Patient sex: M
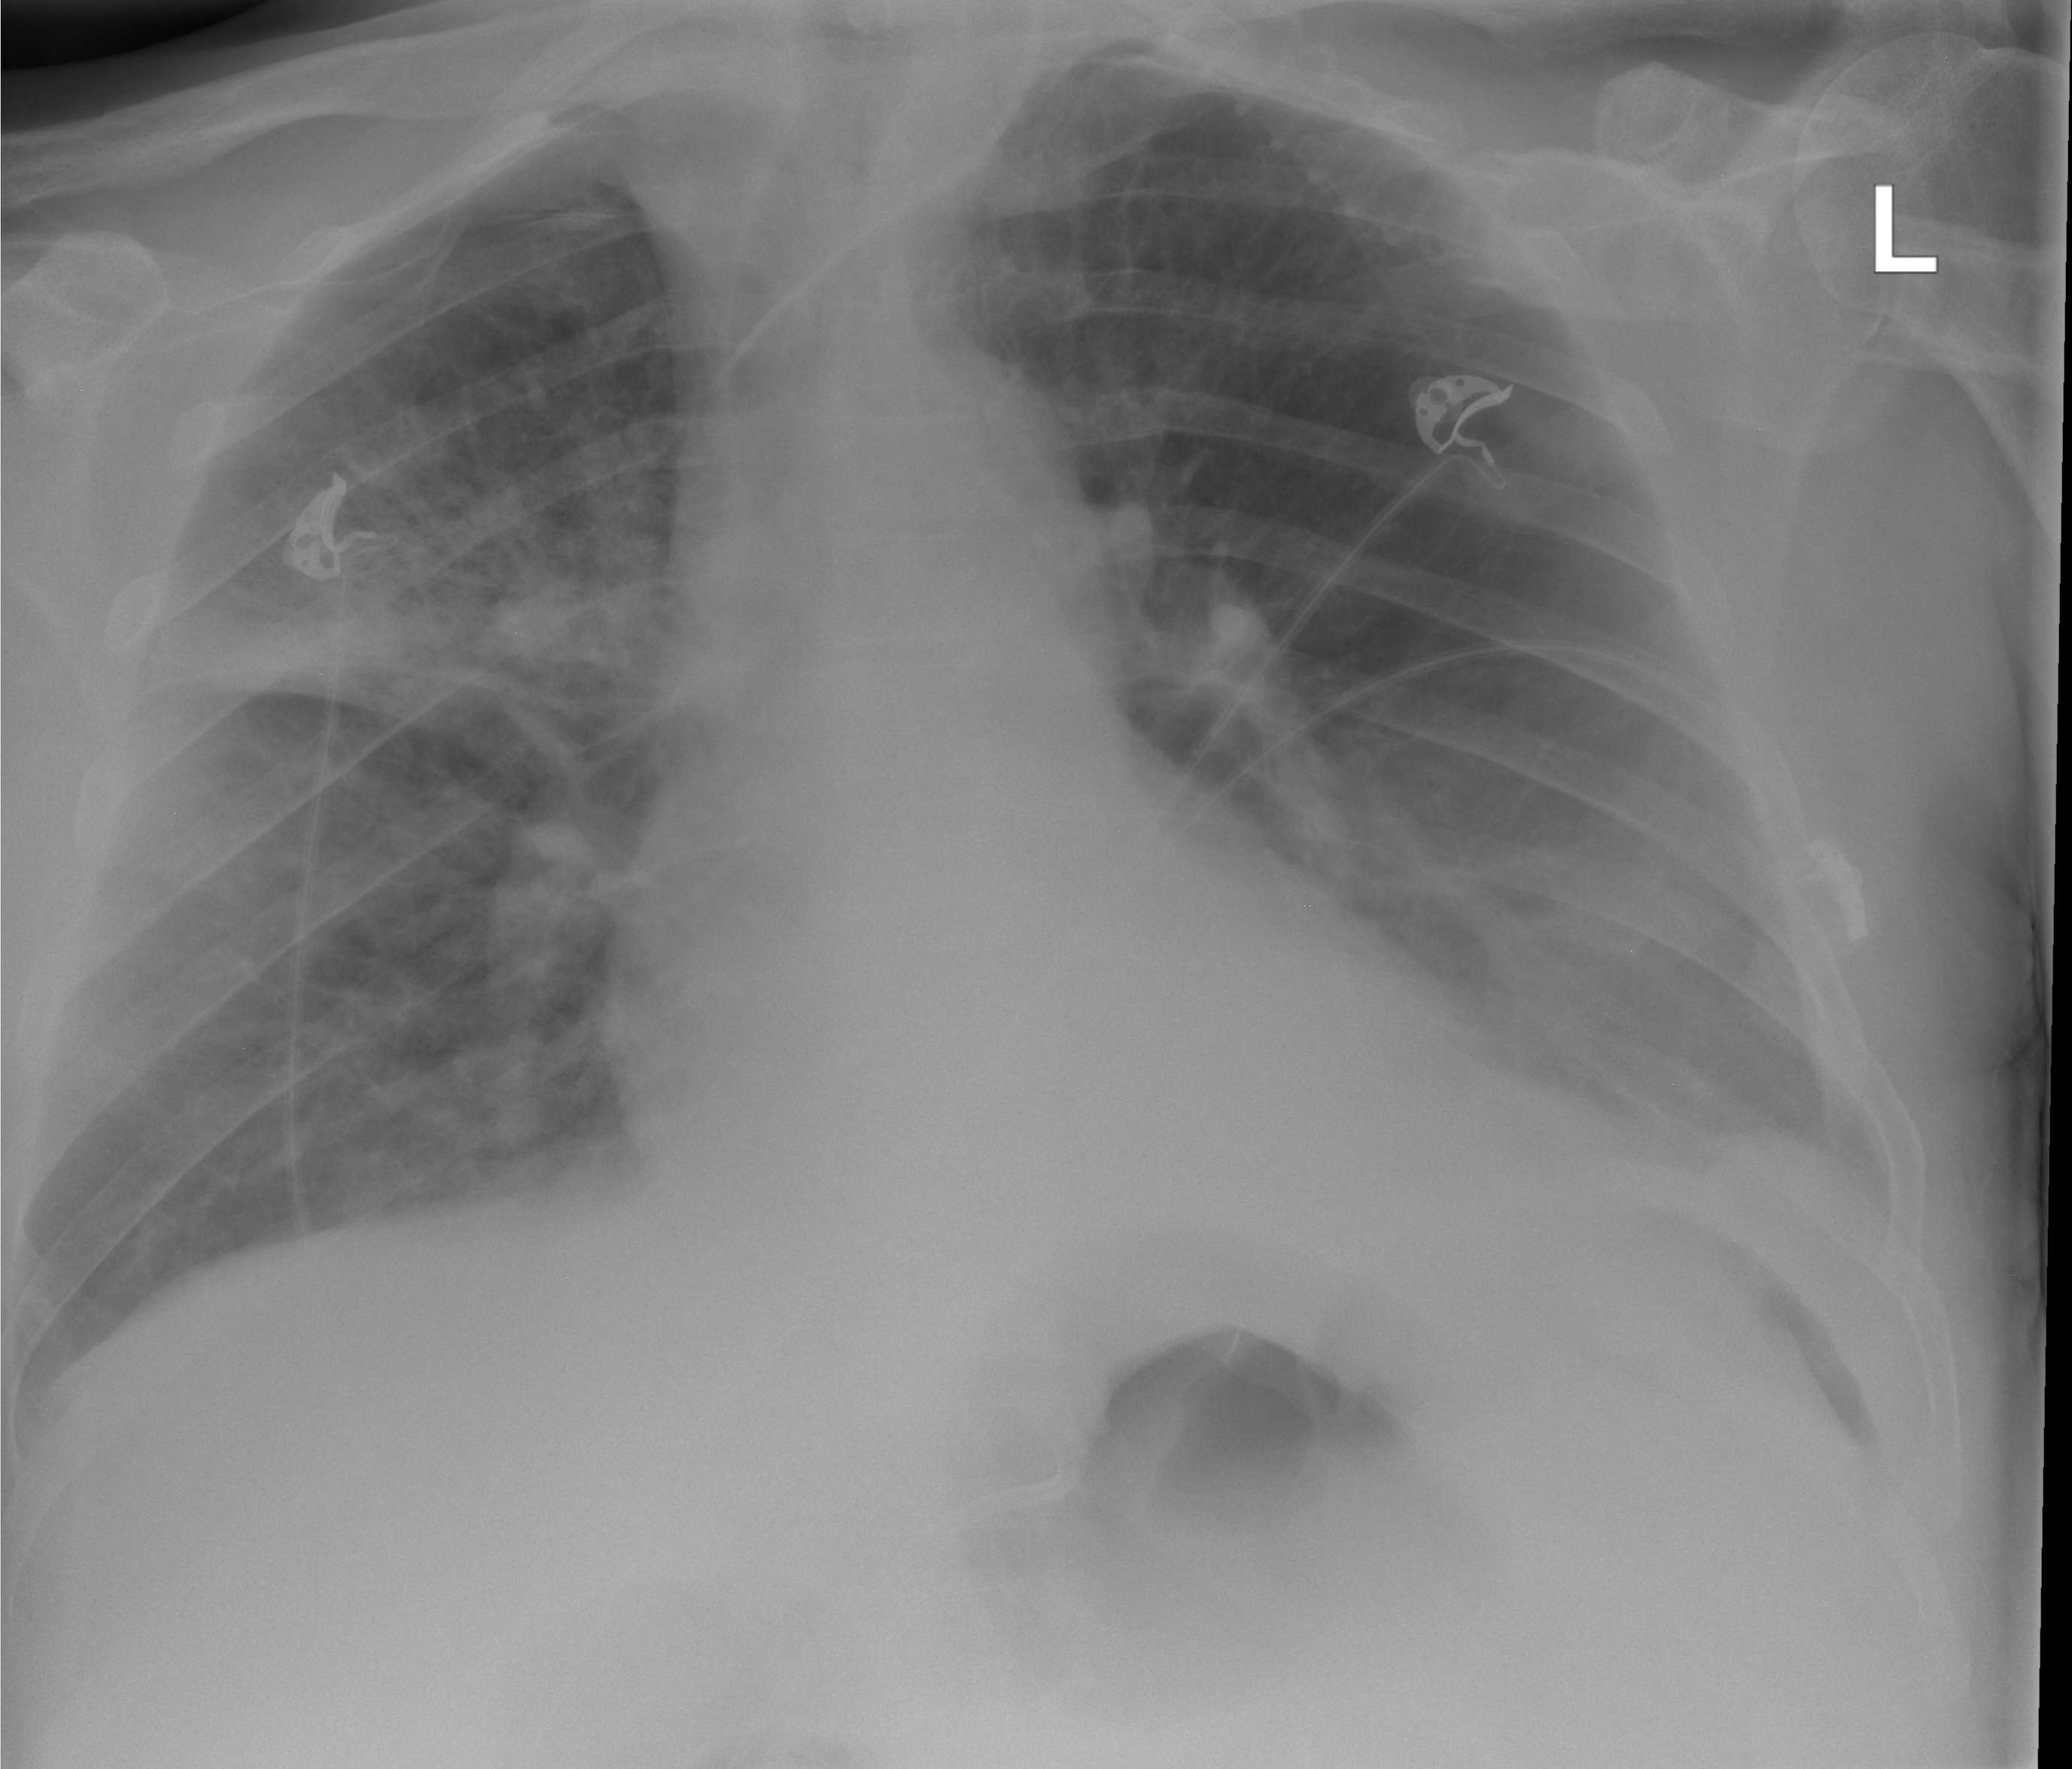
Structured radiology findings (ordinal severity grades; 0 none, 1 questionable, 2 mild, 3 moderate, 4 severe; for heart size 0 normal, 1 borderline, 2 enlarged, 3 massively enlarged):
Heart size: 0
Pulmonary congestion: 0
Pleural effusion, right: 0
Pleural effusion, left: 2
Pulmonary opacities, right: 3
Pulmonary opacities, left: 1
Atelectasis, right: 2
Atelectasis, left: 2